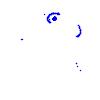
Particle: electron